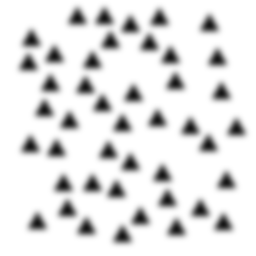
Squares: 0
Triangles: 44
Stars: 0
Total shapes: 44